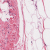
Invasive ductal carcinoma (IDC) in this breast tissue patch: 0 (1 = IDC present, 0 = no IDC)